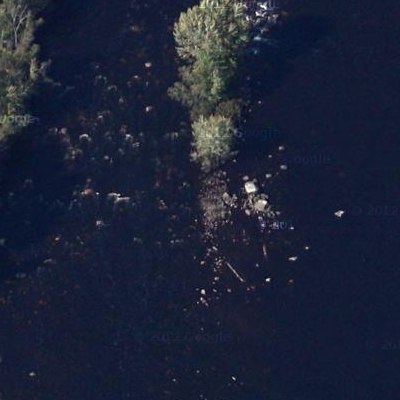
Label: RiverLake